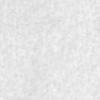
Label: no_change